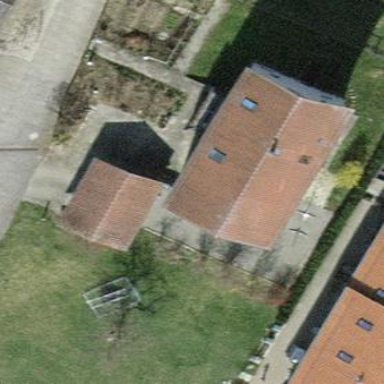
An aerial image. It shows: Detached building with gabled roof.